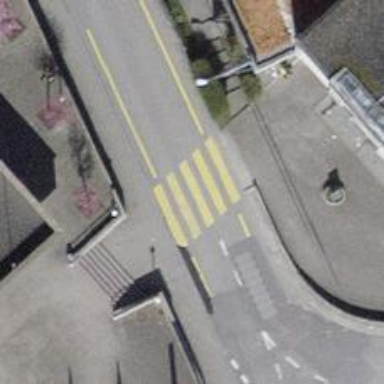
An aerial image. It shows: Pedestrian crossing with zebra markings on footway.